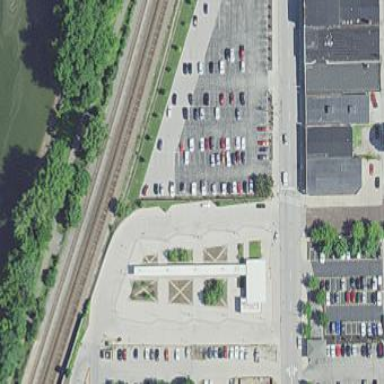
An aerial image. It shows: Bus station serving as public transport station.